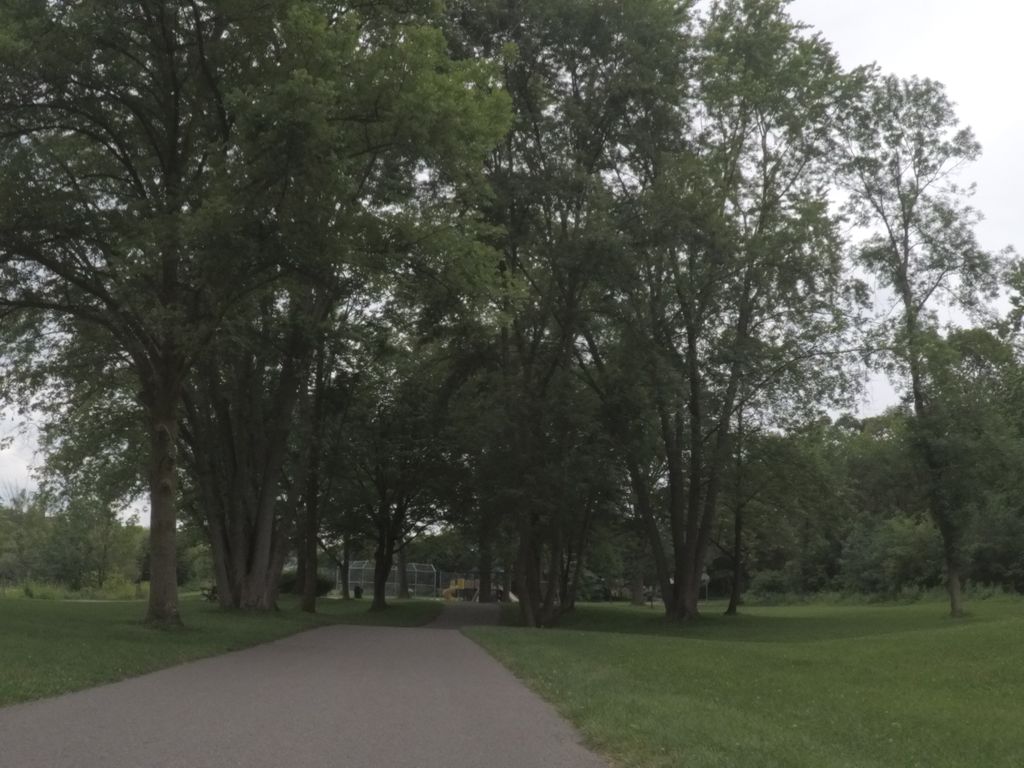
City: toronto